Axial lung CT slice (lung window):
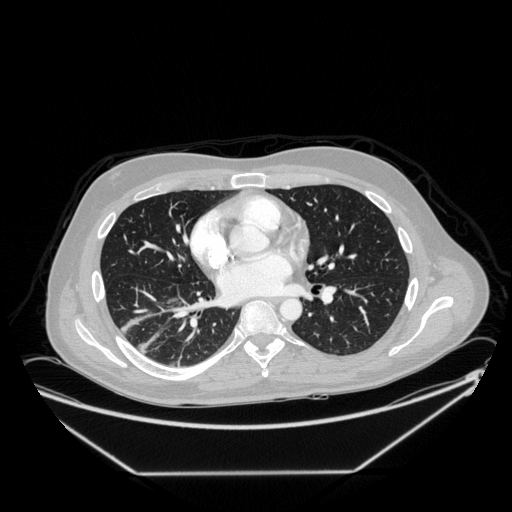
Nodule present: yes
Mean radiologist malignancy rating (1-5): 2.75